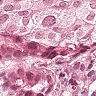
Metastatic tissue present: yes